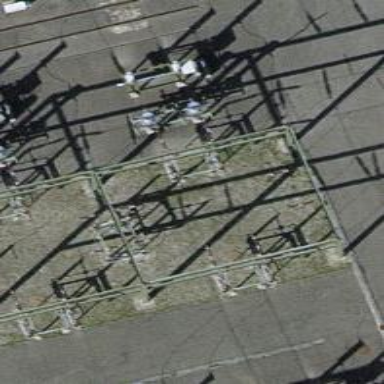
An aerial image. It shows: Bay for power lines.